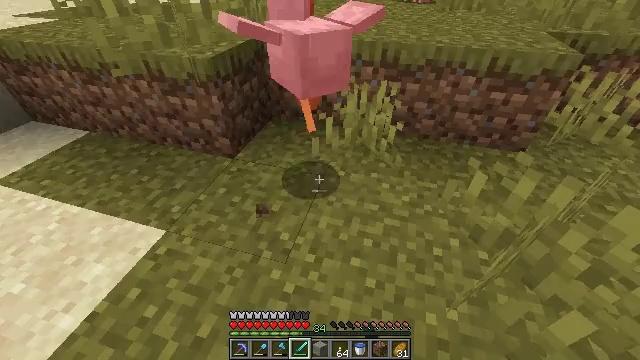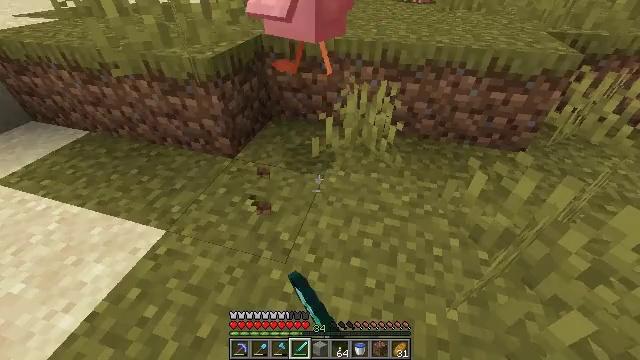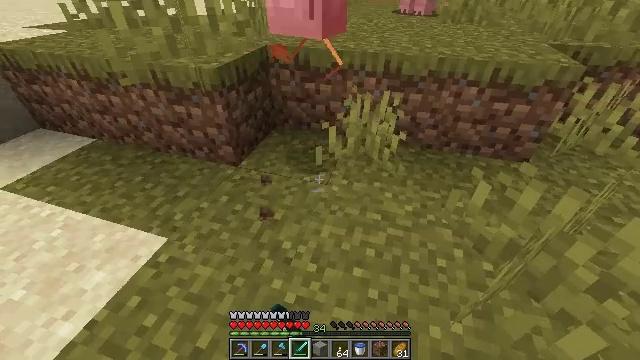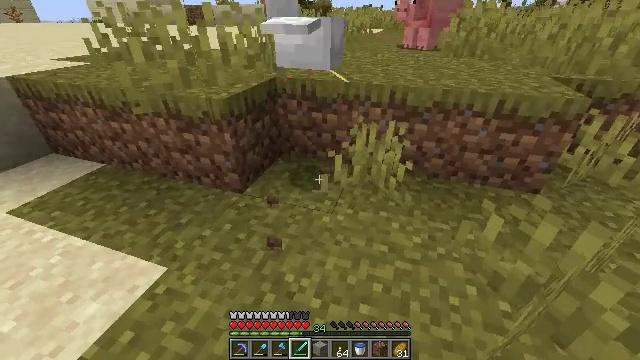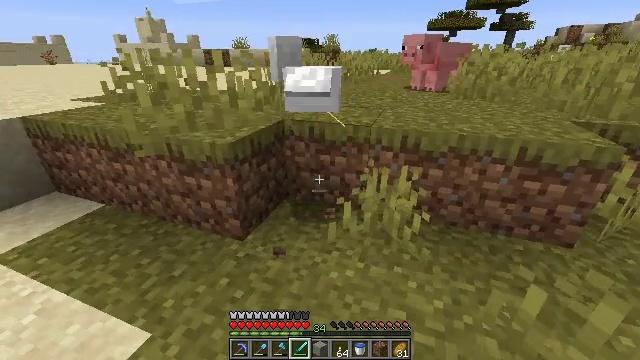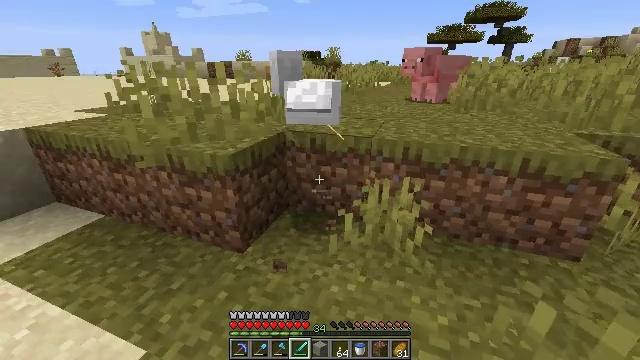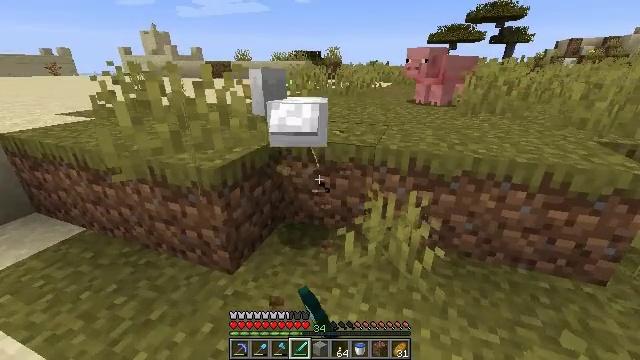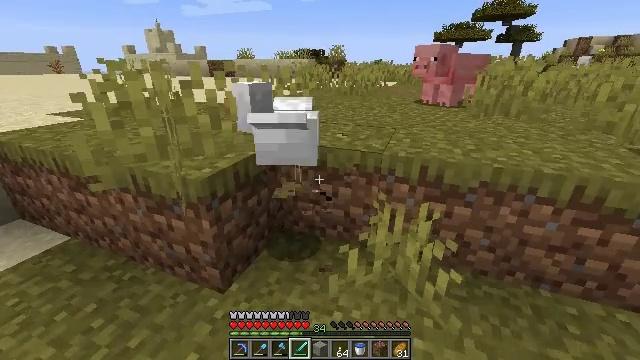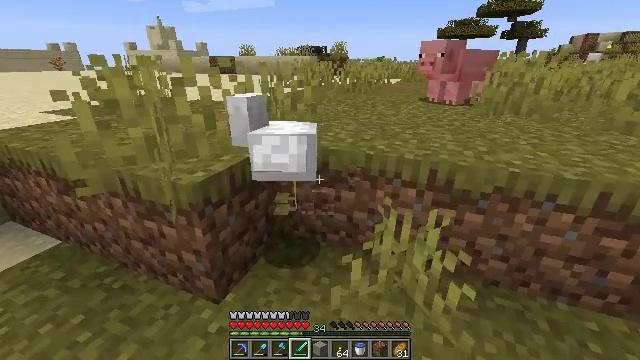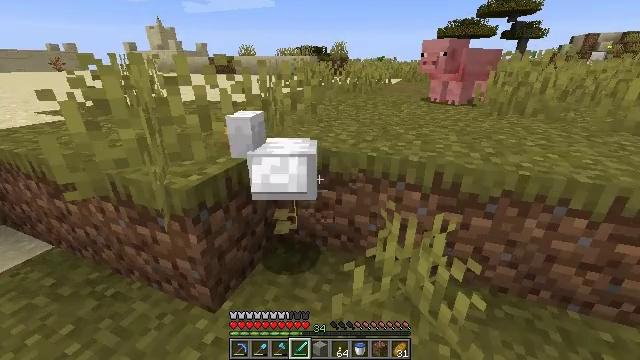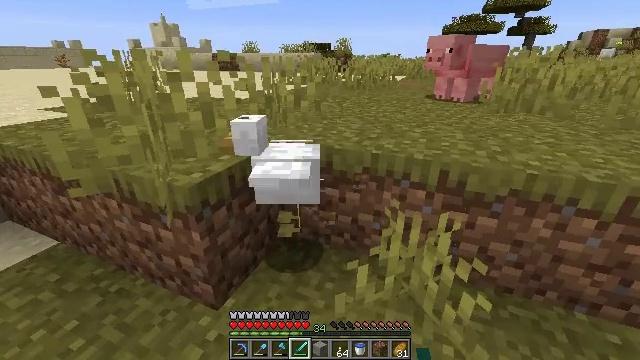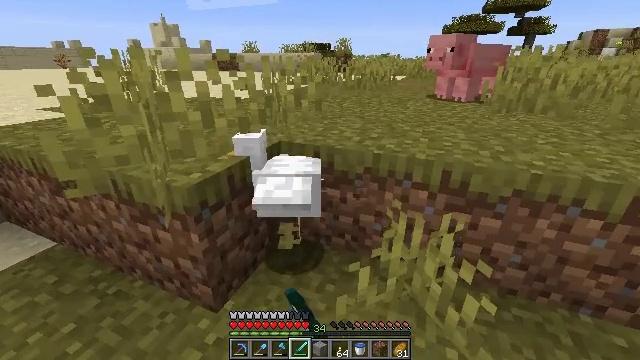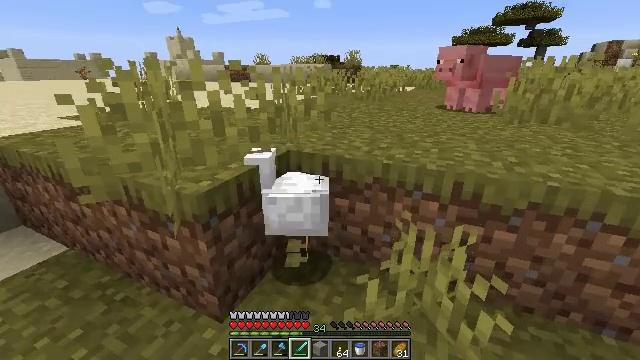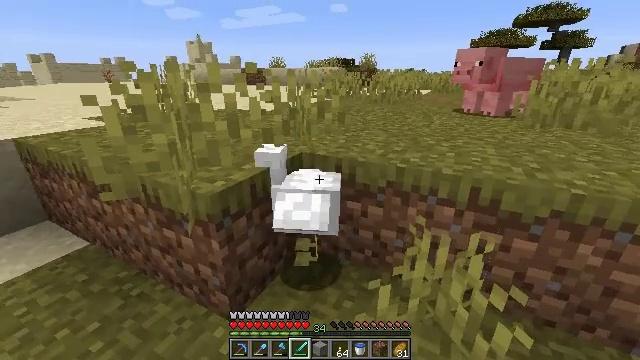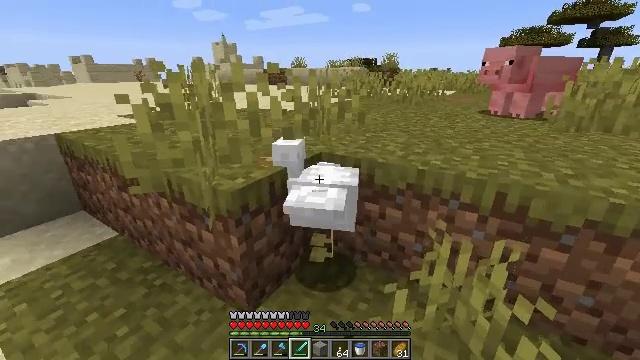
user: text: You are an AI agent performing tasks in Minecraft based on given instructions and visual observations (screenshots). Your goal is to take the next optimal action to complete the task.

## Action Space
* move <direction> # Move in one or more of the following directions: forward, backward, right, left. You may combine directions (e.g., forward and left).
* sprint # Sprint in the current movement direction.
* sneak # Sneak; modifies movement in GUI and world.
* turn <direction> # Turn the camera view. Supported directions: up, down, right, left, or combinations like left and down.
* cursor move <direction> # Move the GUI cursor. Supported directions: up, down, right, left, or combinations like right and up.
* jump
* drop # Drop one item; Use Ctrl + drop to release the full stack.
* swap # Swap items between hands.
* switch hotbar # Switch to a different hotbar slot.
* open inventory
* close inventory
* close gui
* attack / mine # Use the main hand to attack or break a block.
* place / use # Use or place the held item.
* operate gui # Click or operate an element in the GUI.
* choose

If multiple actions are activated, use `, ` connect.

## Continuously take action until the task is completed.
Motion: motion action
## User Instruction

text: Combat the chicken.
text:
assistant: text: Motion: attack / mine
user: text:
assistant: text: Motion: turn up, attack / mine
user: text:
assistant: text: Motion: move forward, turn left and up
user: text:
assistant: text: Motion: move forward, turn left and up
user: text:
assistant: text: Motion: move forward, turn up, attack / mine
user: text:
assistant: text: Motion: move forward, attack / mine
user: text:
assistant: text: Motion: move forward, attack / mine
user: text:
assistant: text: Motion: no_op
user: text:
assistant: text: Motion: no_op
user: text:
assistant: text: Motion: attack / mine
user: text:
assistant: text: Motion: attack / mine
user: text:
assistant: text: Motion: turn left and up
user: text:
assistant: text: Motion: turn left
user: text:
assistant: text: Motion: turn left, attack / mine
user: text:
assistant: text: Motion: attack / mine